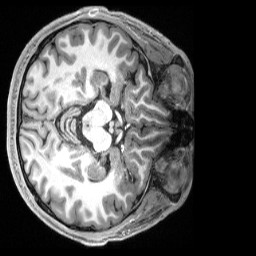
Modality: T1w
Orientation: axial
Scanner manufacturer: siemens
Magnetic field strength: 3 T
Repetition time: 2.5 s
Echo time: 0.00231 s